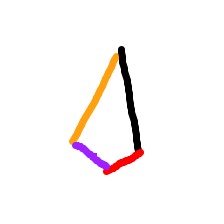
Shape: kite